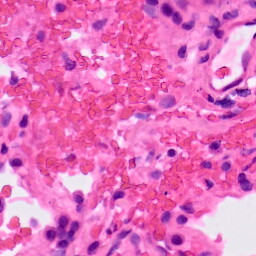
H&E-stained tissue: Lung